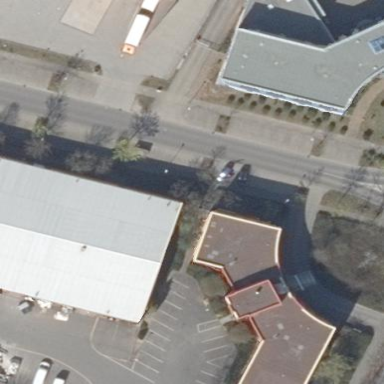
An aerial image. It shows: Office building.